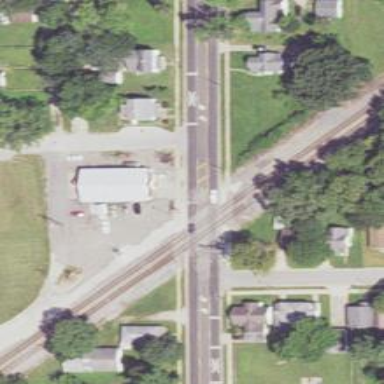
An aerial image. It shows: Railway crossing.